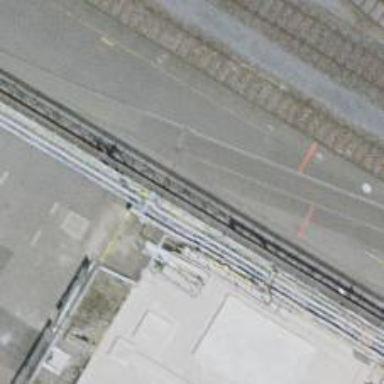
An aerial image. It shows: Railway switch.